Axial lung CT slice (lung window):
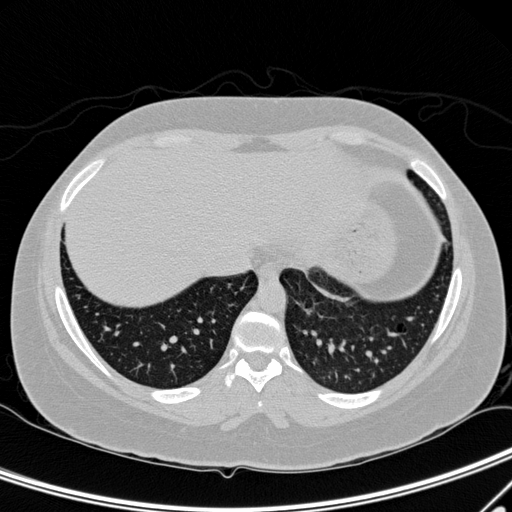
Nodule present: no